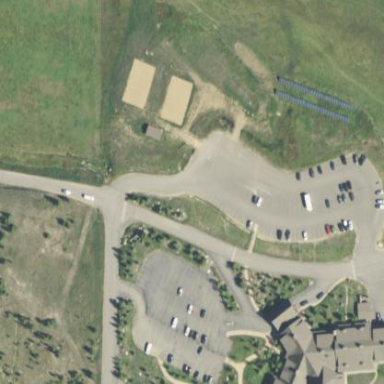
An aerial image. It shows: Parking area.